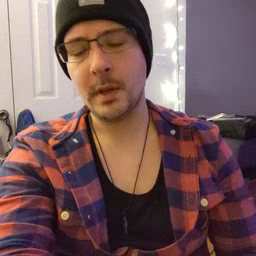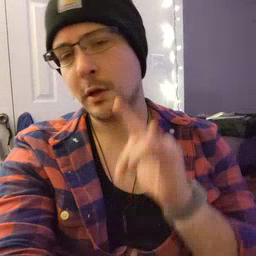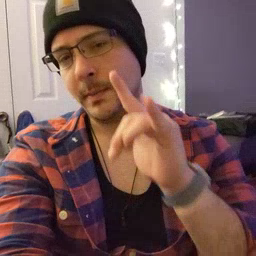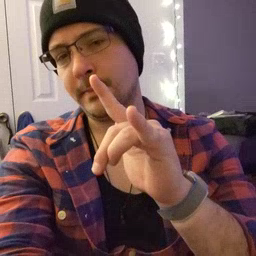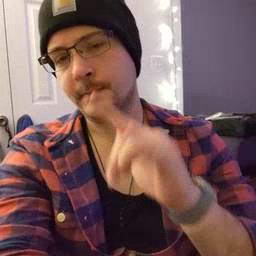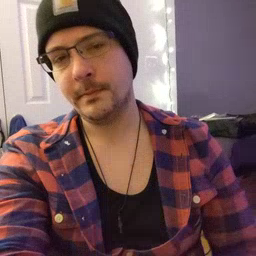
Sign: airplane